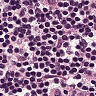
Metastatic tissue present: no